Рассмотрим механическую систему, показанную на рисунке. Две небольшие сферы $A$ и $B$ массы $m$ закреплены на концах однородного стержня длиной $2l$ и массой $4m$, прикрепленного за середину перпендикулярно к горизонтальной оси. Над точкой начального положения сферы $A$, в котором стержень горизонтален и неподвижен, находится вертикальный туннель, из которого в специально подобранные моменты времени вылетает шарик массой $m$, cталкивающийся со сферами и заставляющий систему вращаться вокруг оси. Скорость вылетающего шарика непосредственно перед столкновением равна $v$. В результате первого столкновения система приобретает некоторую угловую скорость $\omega_1$. Когда сфера $B$ попадает в положение, в котором изначально находилась сфера $A$, $B$ сталкивается с новым шариком, а система приобретает некоторую угловую скорость $\omega_2$, и так далее. Во всех частях задачи части все столкновения считайте упругими. Размерами шариков и сфер пренебрегите.
Часть A. Центральные соударения без диссипаций (2.0 балла) В этой части задачи все столкновения являются центральными. Диссипаций в системе нет.
Определите момент инерции системы из стержня и сфер относительно оси вращения. Ответ выразите через $m$ и $l$.
Выразите угловую скорость $\omega_{i+1}$ системы после столкновения с $i+1$-ым вылетевшим шариком через $\omega_i$, $v$ и $l$.
Чему равна $\omega_1$? Ответ выразите через $v$ и $l$. Как можно ожидать, угловая скорость такой вращающейся системы стремится при $i\to{\infty}$ к постоянному значению $\omega^*$.
Выразите $\omega^*$ через $v$ и $l$.
Решив рекуррентное уравнение, полученное в пункте $\bf A1$, получите явное выражение для $\omega_i$. Ответ выразите через $i$, $v$ и $l$. Пусть теперь вместо одной пары сфер их у нас будет две пары, размещённые на стержнях, перпендикулярных друг другу и оси.
Часть B. Нецентральные соударения без диссипаций (3.0 балла) Вернёмся обратно к системе с одной парой сфер. В данной части задачи изучаются нецентральные соударения шариков со сферами $A$ и $B$. Диссипаций в системе нет (в том числе трения между вылетающим шариком и сферами). Будем характеризовать нецентральный удар параметром $k=b/r$, где $b < r$ — прицельный параметр, с которым вылетевший шарик налетает на сферу, а $r\ll{l}$ — расстояние между центрами шарика и сферы при их соприкосновении (см. рис).
Каким будет предельное значение $\omega^*$ для такой системы?
При каком значении параметра $k_0$ скорость первого вылетевшего шарика сразу после столкновения со сферой будет направлена горизонтально? Далее рассматривается произвольное значение параметра $k$.
Выразите угловую скорость $\omega_{i+1}$ системы после столкновения с $i+1$-ым вылетевшим шариком через $\omega_i$, $v$, $l$ и $k$.
Чему равна $\omega_1$? Ответ выразите через $v_0$, $l$ и $k$.
Часть C. По мотивам Коткина—Сербо (4.0 балла) В данной части задачи изучается движение системы под воздействием . Под действием трения этом на систему действует момент $M$, являющийся некоторой функцией угловой скорости $\omega$. В зависимости от геометрии системы, основной вклад даёт:
Решив рекуррентное уравнение, полученное в пункте $\bf B2$, получите явное выражение для $\omega_i$. Ответ выразите через $i$, $v$ и $l$.
Найдите, при каких значениях параметра $\alpha$ система в режиме сухого трения будет продолжать движение неограниченно долго после первого столкновения с шариком.
Найдите, при каких значениях параметра $\beta$ система в режиме линейного вязкого трения будет продолжать движение неограниченно долго после первого столкновения с шариком.
Найдите, при каких значениях параметра $\gamma$ система в режиме квадратичного вязкого трения будет продолжать движение неограниченно долго после первого столкновения с шариком. Приступим теперь непосредственно к точному вычислению установившихся средних угловых скоростей в каждом из трёх режимов. Для этого совместно с уравнением для столкновения с шариком нужно решить уравнение свободного движения системы и найти стационарные точки.
Найдите установившуюся среднюю по периоду угловую скорость системы $\overline\omega_1$ в режиме сухого трения. Выразите ответ через $\varepsilon$, $\alpha$ и $\omega_0$. Ответы в пунктах и выразите через $\varepsilon$, $\beta$ и $\omega_0$.
Найдите стационарное значение угловой скорости $\omega^\uparrow_2$ системы непосредственно после очередного столкновения с шариком в режиме линейного вязкого трения.
Найдите установившуюся среднюю по периоду угловую скорость системы $\overline\omega_2$ в режиме линейного вязкого трения. Ответы в пунктах и выразите через $\varepsilon$, $\gamma$ и $\omega_0$.
Найдите стационарное значение угловой скорости $\omega^\uparrow_3$ системы непосредственно после очередного столкновения с шариком в режиме квадратичного вязкого трения.
Найдите установившуюся среднюю по периоду угловую скорость системы $\overline\omega_3$ в режиме квадратичного вязкого трения.
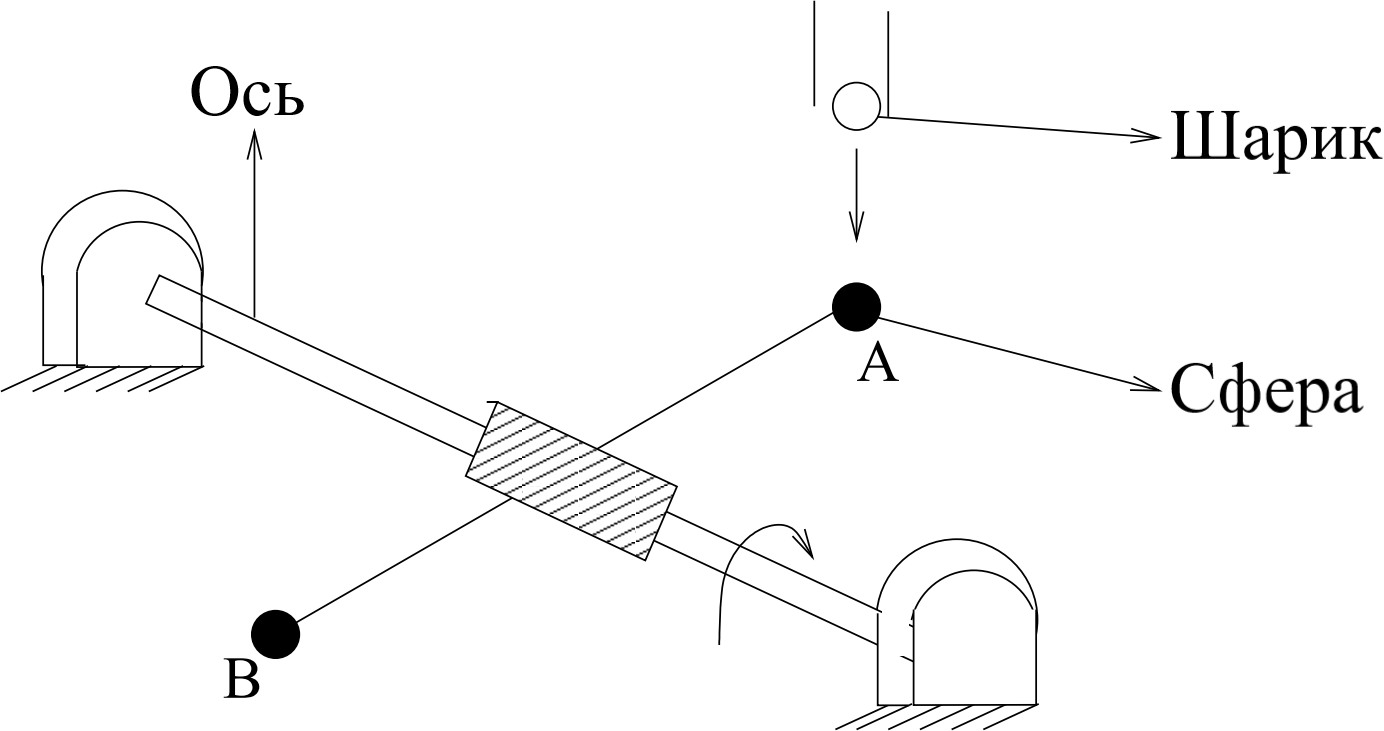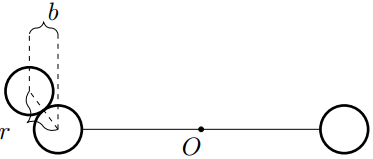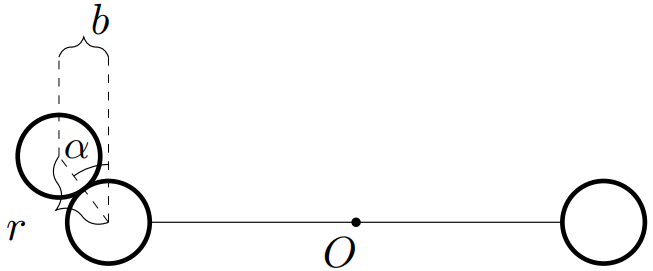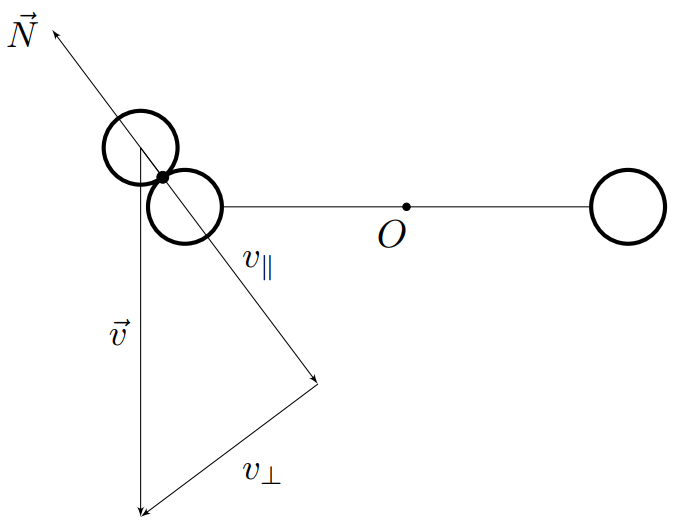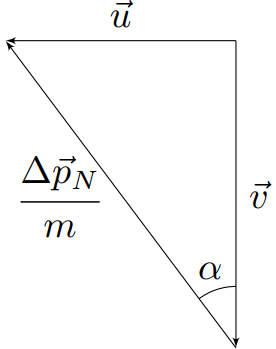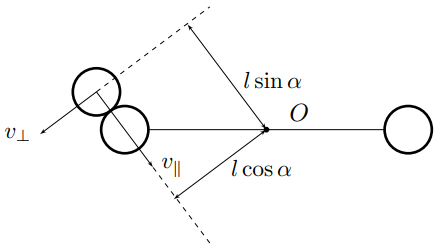
Определите момент инерции системы из стержня и сфер относительно оси вращения. Ответ выразите через $m$ и $l$.
Решение: Момент инерции каждой сферы относительно оси вращения равен $ml^2$, поскольку их размерами можно пренебречь. Исходный стержень эквивалентен двум другим с массой $2m$ и длиной $l$. Момент инерции стержня массой $M$ и длиной $L$ относительно оси, проходящей перпендикулярно стержню через его конец, равен: $$I_\text{ст}=\cfrac{ML^2}{3} $$ Тогда момент инерции $I$ системы относительно оси вращения равен:
Ответ: $$I=\cfrac{10ml^2}{3} $$

Выразите угловую скорость $\omega_{i+1}$ системы после столкновения с $i+1$-ым вылетевшим шариком через $\omega_i$, $v$ и $l$.
Решение: Воспользуемся законами сохранения энергии и момента импульса относительно оси вращения: $$\begin{cases} E=\cfrac{mv^2}{2}+\cfrac{I\omega^2_i}{2}=\cfrac{mu^2}{2}+\cfrac{I\omega^2_{i+1}}{2}\\ L=mvl+I\omega_i=mul+I\omega_{i+1} \end{cases} $$ Здесь $u$ - скорость налетающего шарика сразу после удара, по направлению совпадающая со скоростью $v$. Исключим из системы $u$: $$u=v-\cfrac{I(\omega_{i+1}-\omega_i)}{ml}\Rightarrow I(\omega^2_{i+1}-\omega^2_i)=v^2-\left(v-\cfrac{I(\omega_{i+1}-\omega_i)}{ml}\right)^2 $$ Сокращая корень $\omega_{i+1}=\omega_i$, получим: $$\omega_{i+1}\left(1+\cfrac{I}{ml^2}\right)+\omega_{i}\left(1-\cfrac{I}{ml^2}\right)=\cfrac{2v}{l} $$ Таким образом:
Ответ: $$\omega_{i+1}=\cfrac{7\omega_i}{13}+\cfrac{6v}{13l} $$

Чему равна $\omega_1$? Ответ выразите через $v$ и $l$.
Решение: Поскольку $\omega_0=0$, находим:
Ответ: $$\omega_1=\cfrac{6v}{13l} $$

Выразите $\omega^*$ через $v$ и $l$.
Решение: Приравнивая $\omega_{i+1}$ и $\omega_i$, находим:
Ответ: $$\omega^*=\cfrac{v}{l} $$

Решив рекуррентное уравнение, полученное в пункте $\bf A1$, получите явное выражение для $\omega_i$. Ответ выразите через $i$, $v$ и $l$. Подсказка: воспользуйтесь переменной $\omega'_i=\omega_i-v/l$. 

 Уравнение, полученное в пункте $\mathrm{A1}$, приводится к следующему виду:$$13\left(\omega_{i+1}-\cfrac{v}{l}\right)=7\left(\omega_i-\cfrac{v}{l}\right)$$Вводя переменную $\omega'_i=\omega_i-v/l$, получим:$$13\omega'_{i+1}=7\omega'_i$$Откуда:$$\omega'_i=\omega'_1\cdot{\left(\cfrac{7}{13}\right)^{i-1}}$$Поскольку $\omega_0=0$, $\omega_1=6v/(13l)$. Тогда $\omega'_1=-7v/(13l)$, откуда :$$\omega'_i=-\cfrac{v}{l}\left(\cfrac{7}{13}\right)^i$$и окончательно

Ответ:

 $$\omega_i=\cfrac{v}{l}\left(1-\left(\cfrac{7}{13}\right)^i\right)$$
Решение: Уравнение, полученное в пункте $\mathrm{A1}$, приводится к следующему виду: $$13\left(\omega_{i+1}-\cfrac{v}{l}\right)=7\left(\omega_i-\cfrac{v}{l}\right) $$ Вводя переменную $\omega'_i=\omega_i-v/l$, получим: $$13\omega'_{i+1}=7\omega'_i $$ Откуда: $$\omega'_i=\omega'_1\cdot{\left(\cfrac{7}{13}\right)^{i-1}} $$ Поскольку $\omega_0=0$, $\omega_1=6v/(13l)$. Тогда $\omega'_1=-7v/(13l)$, откуда : $$\omega'_i=-\cfrac{v}{l}\left(\cfrac{7}{13}\right)^i $$ и окончательно
Ответ: $$\omega_i=\cfrac{v}{l}\left(1-\left(\cfrac{7}{13}\right)^i\right) $$

Каким будет предельное значение $\omega^*$ для такой системы?
Решение: Обратим внимание, что если в рекуррентном уравнении, полученном в пункте $\mathrm{A1}$, положить $\omega_{i+1}=\omega_i$, то при любых значениях момента инерции $I$ получится значение:
Ответ: $$\omega^*=\cfrac{v}{l} $$

При каком значении параметра $k_0$ скорость первого вылетевшего шарика сразу после столкновения со сферой будет направлена горизонтально?
Решение: Пусть $u$ - скорость вылетающего шарика сразу после удара. Поскольку она направлена горизонтально - сразу после удара момент импульса вылетающего шарика относительно оси вращения равен нулю. Тогда законы сохранения энергии и момента импульса записываются следующим образом: $$\begin{cases} E=\cfrac{mv^2}{2}=\cfrac{I\omega^2_1}{2}+\cfrac{mu^2}{2}\\ L=mvl=I\omega_1 \end{cases} $$    Подставляя значение $u$ систему уравнений из законов сохранения, получим: $$v^2=\cfrac{I\omega^2_1}{m}+u^2=\cfrac{I}{m}\left(\cfrac{mvl}{I}\right)^2+v^2\tan^2\alpha\Rightarrow{\tan^2\alpha=1-\cfrac{ml^2}{I}} $$ Учитывая, что $\sin\alpha=\frac{\tan\alpha}{\sqrt{1+\tan^2\alpha}}$, находим:
Ответ: $$k_0=\sqrt{\cfrac{I-ml^2}{2I-ml^2}}=\sqrt{\cfrac{7}{17}} $$

Выразите угловую скорость $\omega_{i+1}$ системы после столкновения с $i+1$-ым вылетевшим шариком через $\omega_i$, $v$, $l$ и $k$.
Решение: Скорость шарика сразу после удара также разложим на $u_\parallel$ и $u_\perp$. Их направления выберем теми же, что и у $v_\parallel$ и $v_\perp$ соответственно. Запишем законы сохранения энергии и момента импульса относительно оси вращения: $$\begin{cases} E=\cfrac{I\omega^2_i}{2}+\cfrac{m(v^2_\parallel+v^2_\perp)}{2}=\cfrac{I\omega^2_{i+1}}{2}+\cfrac{m(u^2_\parallel+u^2_\perp)}{2}\\ L=I\omega_i+mv_\parallel l\cos\alpha+mv_\perp l\sin\alpha=I\omega_{i+1}+mu_\parallel l\cos\alpha+mu_\perp l\sin\alpha \end{cases} $$ Поскольку $v_\perp=u_\perp$, а $v_\parallel=v\cos\alpha$, перепишем систему более компактно: $$\begin{cases} I\omega^2_i+mv^2\cos^2\alpha=I\omega^2_{i+1}+mu^2_\parallel\\ I\omega_i+mvl\cos^2\alpha=I\omega_{i+1}+mu_{\parallel}l\cos\alpha \end{cases} $$ Исключим из системы $u_\parallel$: $$u^2_\parallel=v^2\cos^2\alpha-\cfrac{I(\omega^2_{i+1}-\omega^2_i)}{m}=\left(v\cos\alpha-\cfrac{I(\omega_{i+1}-\omega_i)}{ml\cos\alpha}\right)^2 $$ Раскрывая скобки и сокращая множитель $\omega_{i+1}-\omega_i$, получим: $$\cfrac{2v}{l}=\omega_{i+1}\left(1+\cfrac{I}{ml^2\cos^2\alpha}\right)-\omega_i\left(\cfrac{I}{ml^2\cos^2\alpha}-1\right) $$
Ответ: $$\omega_{i+1}=\cfrac{6v(1-k^2)}{l(13-3k^2)}+\omega_i\cdot\cfrac{7+3k^2}{13-3k^2} $$

Чему равна $\omega_1$? Ответ выразите через $v_0$, $l$ и $k$.
Решение: Поскольку $\omega_0=0$, находим:
Ответ: $$\omega_1=\cfrac{6v(1-k^2)}{l(13-3k^2)} $$

Решив рекуррентное уравнение, полученное в пункте $\bf B2$, получите явное выражение для $\omega_i$. Ответ выразите через $i$, $v$ и $l$.
Решение: Вновь введём переменную $\omega'_i=\omega_i-v/l$ и получим: $$\omega'_{i+1}\left(1+\cfrac{I}{ml^2\cos^2\alpha}\right)=\omega'_i\left(\cfrac{I}{ml^2\cos^2\alpha}-1\right) $$ откуда после подстановки $I$: $$\omega'_{i+1}=\omega'_i\left(\cfrac{7+3k^2}{13-3k^2}\right)\Rightarrow \omega'_i=\omega'_1\left(\cfrac{7+3k^2}{13-3k^2}\right)^{i-1} $$ Для $\omega'_1$ имеем: $$\omega'_1=\omega_1-\cfrac{v}{l}=-\cfrac{v(7+3k^2)}{l(13-3k^2)} $$ Таким образом: $$\omega'_i=\cfrac{v}{l}\left(\cfrac{7+3k^2}{13-3k^2}\right)^i $$ и окончательно:
Ответ: $$\omega_i=\cfrac{v}{l}\left(1-\left(\cfrac{7+3k^2}{13-3k^2}\right)^i\right) $$

Найдите, при каких значениях параметра $\alpha$ система в режиме сухого трения будет продолжать движение неограниченно долго после первого столкновения с шариком.
Решение: Для удобства решения найдём сначала угловую скорость системы $\omega^\uparrow$ после первого столкновения с шариком. Подставляя $\omega_i=0$ и $\omega_{i+1}=\omega^\uparrow$ в рекуррентное уравнение, получим:\[\omega^\uparrow=\frac{2\varepsilon\omega_0}{1+\varepsilon}.\]Временные зависимости $\omega(t)$ для режимов вязкого трения можно найти, как в решении к пунктам C5 и C7.  Случай сухого трения.  Кинетическая энергия вращательного движения системы должна быть потерь на трение за половину оборота, т.е.:\[\frac I2\omega^{\uparrow\,2} > \pi\alpha I\implies \alpha < \frac{\omega^{\uparrow\,2}}{2\pi}=\frac{2\varepsilon^2\omega_0^2}{\pi(1+\varepsilon)^2}.\]
Ответ: \[\alpha < \frac{2\varepsilon^2\omega_0^2}{\pi(1+\varepsilon)^2}\]

Найдите, при каких значениях параметра $\beta$ система в режиме линейного вязкого трения будет продолжать движение неограниченно долго после первого столкновения с шариком.
Решение: Случай линейного вязкого трения.  Поскольку $\omega(t)=\omega^\uparrow e^{-\beta T}$, то предельный угол поворота системы после первого соударения составит:\[\varphi=\int_0^{+\infty}\omega^\uparrow e^{-\beta t}~\mathrm dt=\frac{\omega^\uparrow}\beta.\]Этот угол должен быть больше $\pi$, поэтому:\[\beta < \frac{\omega^\uparrow}{\pi}=\frac{2\varepsilon\omega_0}{\pi(1+\varepsilon)}\]
Ответ: \[\beta < \frac{2\varepsilon\omega_0}{\pi(1+\varepsilon)}\]

Найдите, при каких значениях параметра $\gamma$ система в режиме квадратичного вязкого трения будет продолжать движение неограниченно долго после первого столкновения с шариком.
Решение: Случай квадратичного вязкого трения.  Поскольку интеграл вида $\int\frac1x~\mathrm dx$ расходится при $x\to+\infty$, то при любом значении $\gamma$ система сможет совершить один оборот за конечное, пусть и экспоненциально большое время. Таким образом, $\gamma$ может быть произвольной положительной величиной. Примечание: Так как в действительности в пределе малых угловых скоростей вязкое трение переходит в линейный режим, то реально значение $\gamma$ имеет верхний предел, однако этим мы здесь пренебрегаем.
Ответ: \[\gamma < +\infty\]  Примечание: Так как в действительности в пределе малых угловых скоростей вязкое трение переходит в линейный режим, то реально значение $\gamma$ имеет верхний предел, однако этим мы здесь пренебрегаем.

Найдите установившуюся среднюю по периоду угловую скорость системы $\overline\omega_1$ в режиме сухого трения. Выразите ответ через $\varepsilon$, $\alpha$ и $\omega_0$.
Решение: Приравнивая изменение кинетической энергии системы за один оборот к потерям на трение, имеем:\[\frac I2\omega^{\uparrow\,2}-\frac I2\omega^{\downarrow\,2}=\pi\alpha I\implies\omega^{\uparrow\,2}-\omega^{\downarrow\,2}=2\pi\alpha.\]Поскольку в режиме сухого трения движение системы происходит в постоянным угловым ускорением, средняя угловая скорость $\overline\omega$ будет равна среднему арифметическому $\omega^\uparrow$ и $\omega^\downarrow$. Для удобства введём ещё одну величину:\[\Delta\omega=\frac{\omega^\uparrow-\omega^\downarrow}2,\]тогда, добавив рекуррентное уравнение, получим следующую систему:\[\left\{\begin{array}l\overline\omega\Delta\omega=\frac{\pi\alpha}2\\\overline\omega+\cfrac{\Delta\omega}\varepsilon=\omega_0\end{array}\right.\implies\overline\omega^2-\omega_0\overline\omega+\frac{\pi\alpha}{2\varepsilon}=0.\]Это – квадратное уравнение, корни которого:\[\overline\omega_\pm=\frac{\omega_0\pm\sqrt{\omega_0^2-\cfrac{2\pi\alpha}\varepsilon}}{2}.\]Из физических соображений ясно, что необходимо взять бóльший корень $\overline\omega_+$. Итак:
Ответ: \[\overline\omega_1=\frac12\left[\omega_0+\sqrt{\omega_0^2-\cfrac{2\pi\alpha}\varepsilon}\right]\]

Найдите стационарное значение угловой скорости $\omega^\uparrow_2$ системы непосредственно после очередного столкновения с шариком в режиме линейного вязкого трения.
Решение: Случай линейного вязкого трения.  Уравнение на угловую скорость между столкновениями с шариком запишется в виде:\[\dot\omega=-\beta\omega.\]Его решение с начальным условием $\omega(t=0)=\omega^\uparrow$ имеет вид:\[\frac{\mathrm d\omega}\omega=-\beta~\mathrm dt\implies \omega=Ce^{-\beta t},~\omega(t=0)=C=\omega^\uparrow\implies\omega(t)=\omega^\uparrow e^{-\beta t}.\]Тогда время $T$ следующего столкновения с шариком определится из условия:\[\pi=\int_0^T\omega(t)~\mathrm dt=\int_0^T\omega^\uparrow e^{-\beta t}~\mathrm dt=\frac1\beta\left(1-e^{-\beta T}\right)\omega^\uparrow.\]Так как угловая скорость системы $\omega^\downarrow$ непосредственно перед столкновением с шариком равна:\[\omega^\downarrow=\omega^\uparrow e^{-\beta T},\]то имеем в итоге:\[\omega^\uparrow-\omega^\downarrow=\pi\beta.\]Подставляя это в рекуррентное уравнение, получим:\[\omega^\uparrow\left(1+\varepsilon^{-1}\right)+\left(\omega^\uparrow-\pi\beta\right)\left(1-\varepsilon^{-1}\right)=2\omega_0\implies\omega^\uparrow=\omega_0-\frac{\pi\beta}2\left(\varepsilon^{-1}-1\right).\]
Ответ: \[\omega^\uparrow=\omega_0-\frac{\pi\beta}2\left(\varepsilon^{-1}-1\right)\]

Найдите установившуюся среднюю по периоду угловую скорость системы $\overline\omega_2$ в режиме линейного вязкого трения.
Решение: Из результатов, полученных в предыдущем пункте, точное значение средней угловой скорости равно:\[\overline\omega_2=\frac{\pi}T=\frac{\pi\beta}{-\ln\left(1-\frac{\pi\beta}{\omega^\uparrow}\right)}=\frac{\pi\beta}{\ln\left(2\varepsilon\omega_0-\pi\beta(1-\varepsilon)\right)-\ln\left(2\varepsilon\omega_0-\pi\beta(1+\varepsilon)\right)}.\]
Ответ: \[\overline\omega_2=\frac{\pi\beta}{\ln\left(2\varepsilon\omega_0-\pi\beta(1-\varepsilon)\right)-\ln\left(2\varepsilon\omega_0-\pi\beta(1+\varepsilon)\right)}\]

Найдите стационарное значение угловой скорости $\omega^\uparrow_3$ системы непосредственно после очередного столкновения с шариком в режиме квадратичного вязкого трения.
Решение: Случай квадратичного вязкого трения.  Уравнение на угловую скорость между столкновениями с шариком запишется в виде:\[\dot\omega=-\gamma\omega^2.\]Его решение с начальным условием $\omega(t=0)=\omega^\uparrow$ имеет вид:\[\frac{\mathrm d\omega}{\omega^2}=-\gamma~\mathrm dt\implies\frac1\omega=\gamma t+C,~\omega(t=0)=\frac1C=\omega^\uparrow\implies\omega(t)=\frac1{\gamma t+\frac1{\omega^\uparrow}}=\frac{\omega^\uparrow}{1+\gamma\omega^\uparrow t}.\]Тогда время $T$ следующего столкновения с шариком определится из условия:\[\pi=\int_0^T\omega(t)~\mathrm dt=\int_0^T\frac{\omega^\uparrow}{1+\gamma\omega^\uparrow t}~\mathrm dt=\frac1\gamma\ln\left(1+\gamma\omega^\uparrow T\right)\implies T=\frac{e^{\pi\gamma}-1}{\gamma\omega^\uparrow}.\]Угловая скорость системы $\omega^\downarrow$ непосредственно перед столкновением с шариком составит:\[\omega^\downarrow=\omega(T)=\omega^\uparrow e^{-\pi\gamma}.\]Подставляя это в рекуррентное уравнение, имеем:\[\omega^\uparrow\left(1+\varepsilon^{-1}\right)+\omega^\uparrow e^{-\pi\gamma}\left(1-\varepsilon^{-1}\right)=2\omega_0\implies\omega^\uparrow=\frac{2\omega_0\varepsilon}{1-e^{-\pi\gamma}+\varepsilon\left(1+e^{-\pi\gamma}\right)}.\]
Ответ: \[\omega^\uparrow=\frac{2\omega_0\varepsilon}{1-e^{-\pi\gamma}+\varepsilon\left(1+e^{-\pi\gamma}\right)}\]

Найдите  установившуюся среднюю по периоду угловую скорость системы $\overline\omega_3$ в режиме квадратичного вязкого трения.
Решение: Из результатов, полученных в предыдущем пункте, точное значение средней угловой скорости равно:\[\overline\omega_3=\frac{\pi}T=\frac{\pi\gamma\omega^\uparrow}{e^{\pi\gamma}-1}=\frac{\pi\varepsilon\gamma\omega_0}{2\operatorname{sh}\frac{\pi\gamma}2\left(\operatorname{sh}\frac{\pi\gamma}2+\varepsilon\operatorname{ch}\frac{\pi\gamma}2\right)}.\]
Ответ: \[\overline\omega_3=\frac{\pi\varepsilon\gamma\omega_0}{2\operatorname{sh}(\pi\gamma/2)\left[\operatorname{sh}(\pi\gamma/2)+\varepsilon\operatorname{ch}(\pi\gamma/2)\right]}\]
Темы:
T, Механика, Сборы XY, X, Момент импульса, Заимствование, ЗСМИ, Трение, 2023